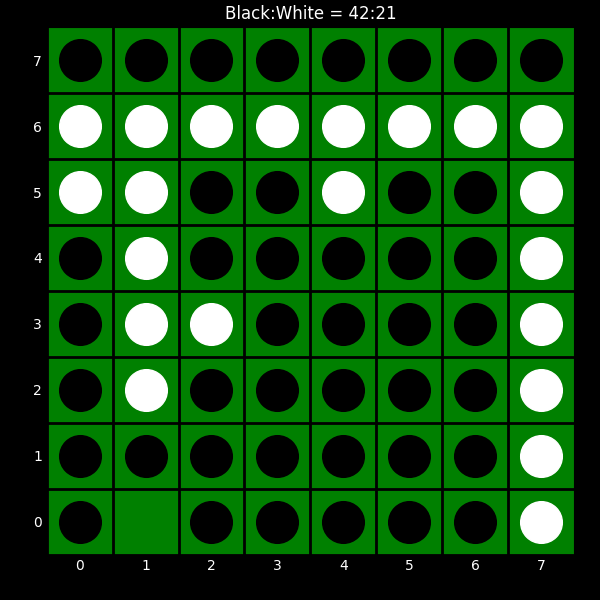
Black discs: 42
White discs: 21